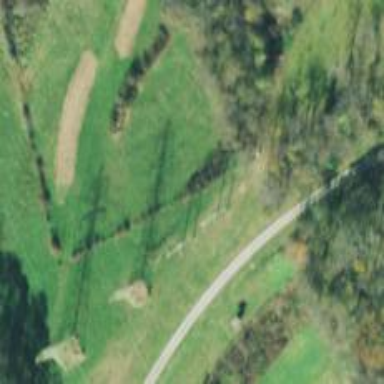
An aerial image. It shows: H-frame designed tower for power lines.